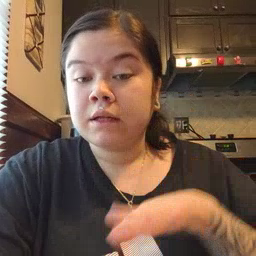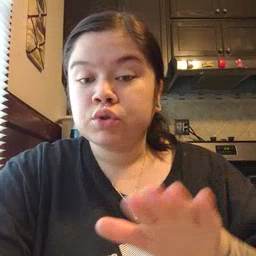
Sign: into